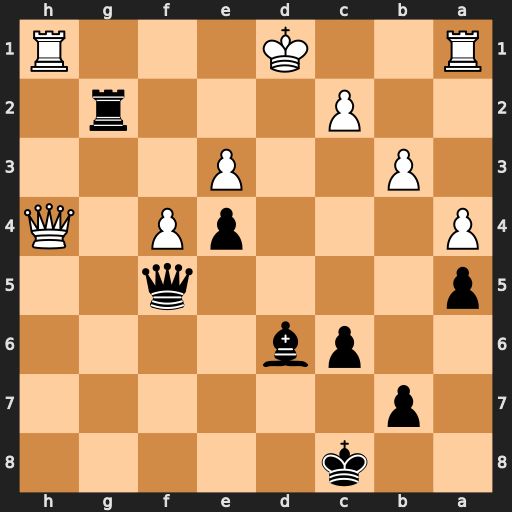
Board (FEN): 2k5/1p6/2pb4/p4q2/P3pP1Q/1P2P3/2P3r1/R2K3R
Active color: b
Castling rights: -
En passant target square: -
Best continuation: Qd5+ Kc1 Qd2+ Kb1 Qxc2#